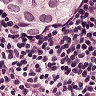
Metastatic tissue present: yes